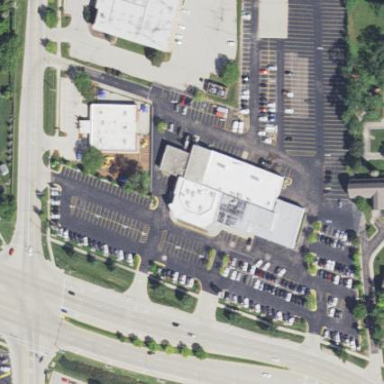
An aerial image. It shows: Retail building that houses car shop.